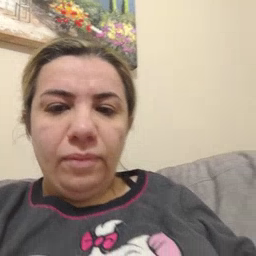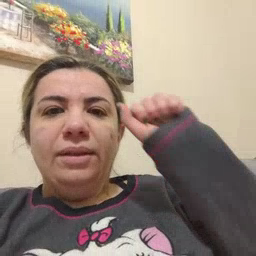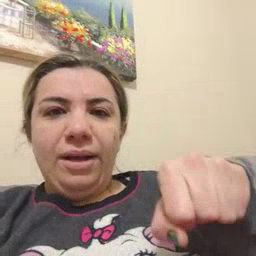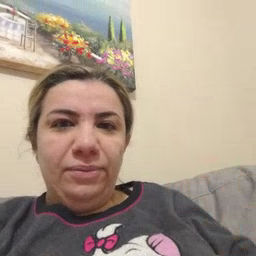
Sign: can